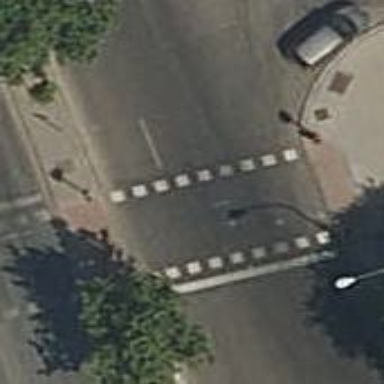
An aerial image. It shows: Road with traffic signals at the crossing.